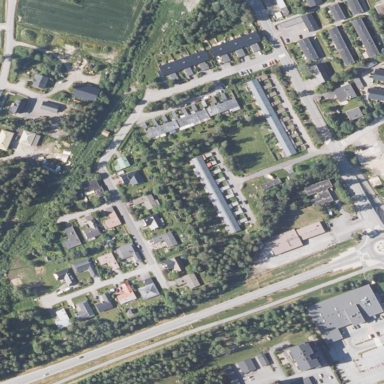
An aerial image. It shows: Residential area.